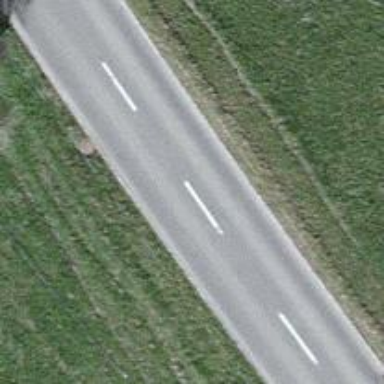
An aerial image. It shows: Tertiary road.